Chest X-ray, PA view. Patient: 69 years old, sex M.
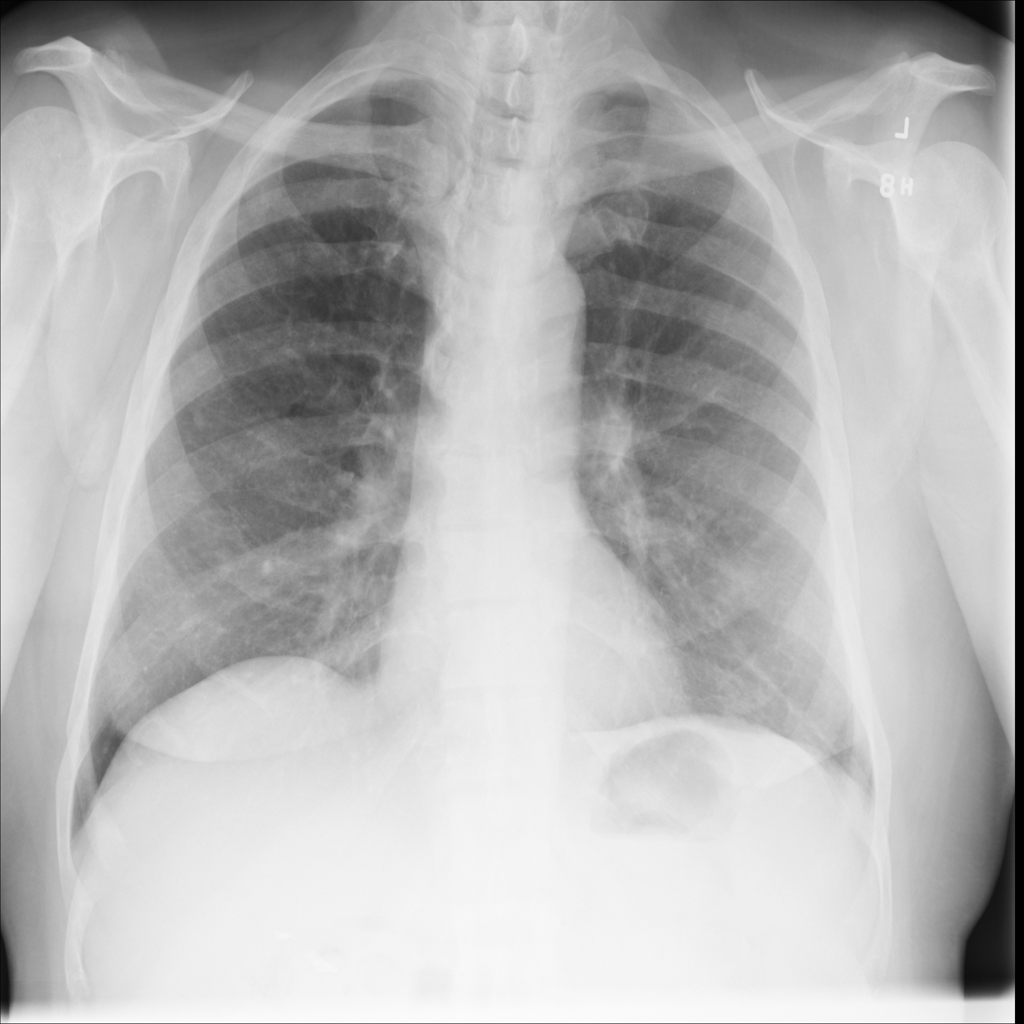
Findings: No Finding